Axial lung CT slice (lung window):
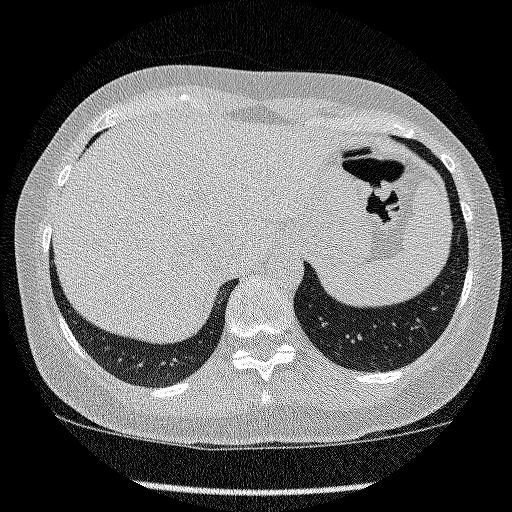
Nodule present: no